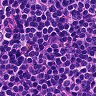
Metastatic tissue present: no